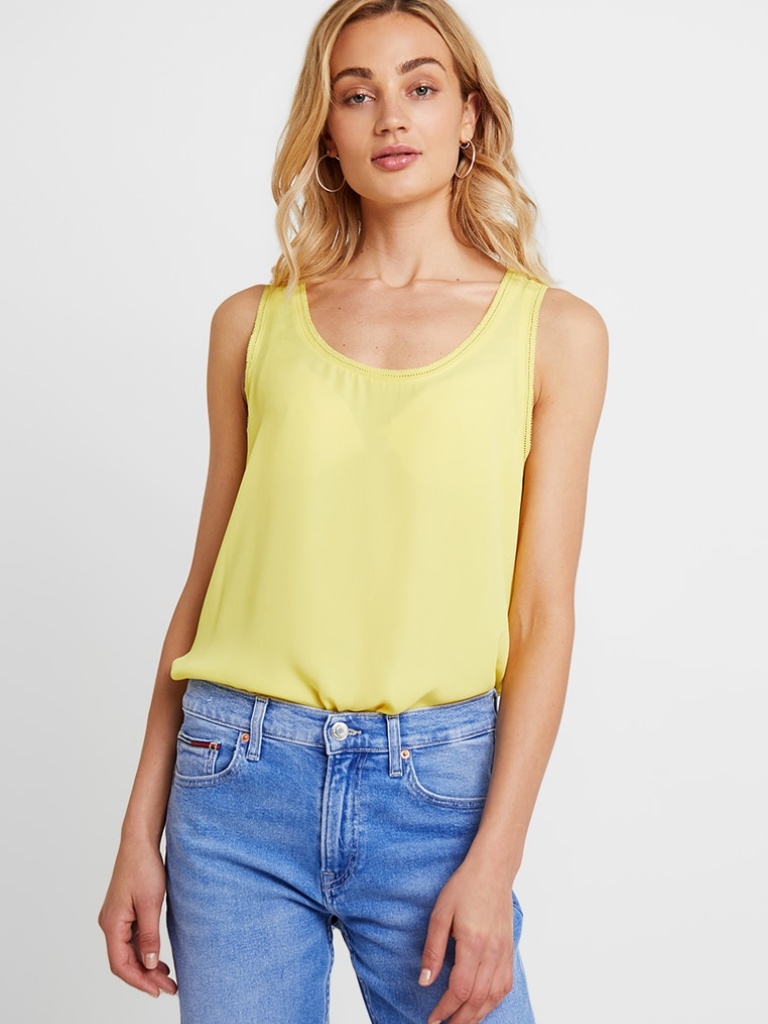
cotton fitted sleeveless hip length Fully Tucked in scoop tank